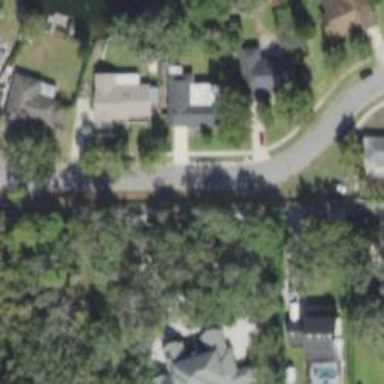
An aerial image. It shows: Residential road with sidewalk on the left.